Question:
I wonder what is this loading effect named? Thanks. I want to use this technique but don't know what's the keyword to google.
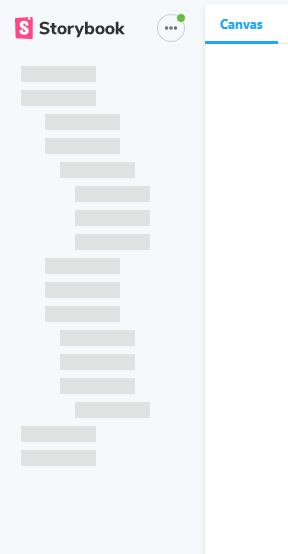
Answer: Skeleton screens with progressive loading
<URL>
<URL>